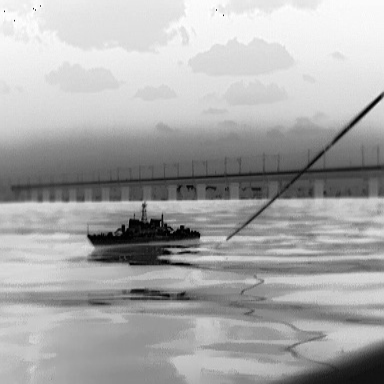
There is a warship in the infrared image.